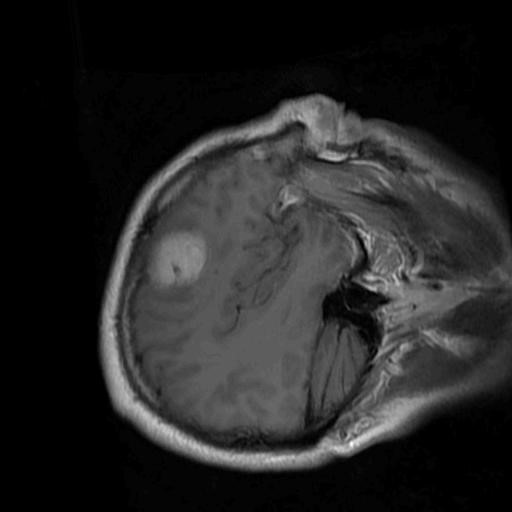
Label: brain_menin